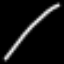
Label: line